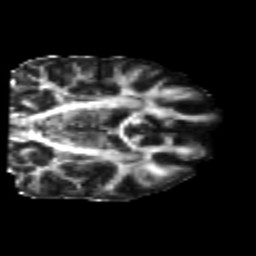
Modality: FA
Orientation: coronal
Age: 22
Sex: female
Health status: healthy
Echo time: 0.074 s